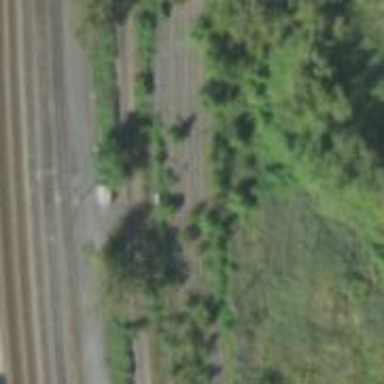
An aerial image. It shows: Unused railway yard.